Question: Onetime I used 1 tool for to draw website sitemap, I forget the name of it and cant find it anymore. It is very easy to use and fast. I only have picture of 1 of mine drawings to show you to help me find out the name of it. I googled for a long time and nothing. It works you make a point and other point and type name of the 1st page and you continue to spread.

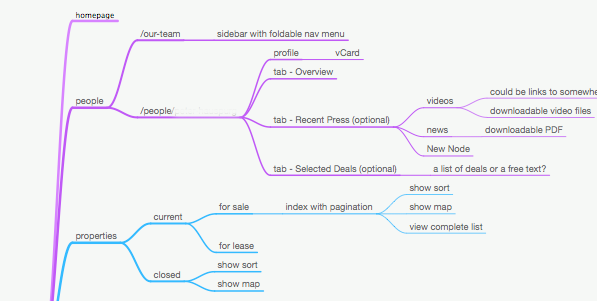
Answer: The application is called Mindnode. You can get it here <URL>.